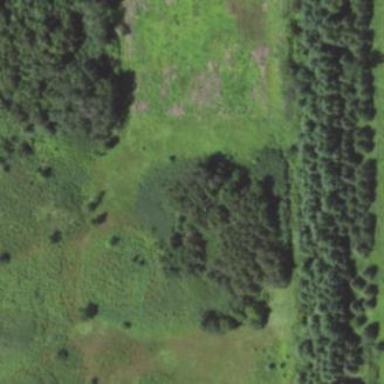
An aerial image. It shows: Mixed woodland with trees that have variety of leaf cycles.